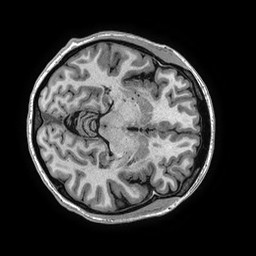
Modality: T1w
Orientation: axial
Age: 34
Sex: female
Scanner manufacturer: ge
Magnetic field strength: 3 T
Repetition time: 0.006952 s
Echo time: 0.00292 s